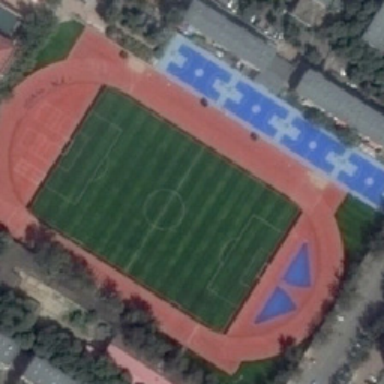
The grey roof has many green trees .